Interaction volume radius: 5 \u00c5
Interaction volume height: 15 \u00c5
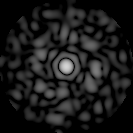
Disorder parameter: 0.7716